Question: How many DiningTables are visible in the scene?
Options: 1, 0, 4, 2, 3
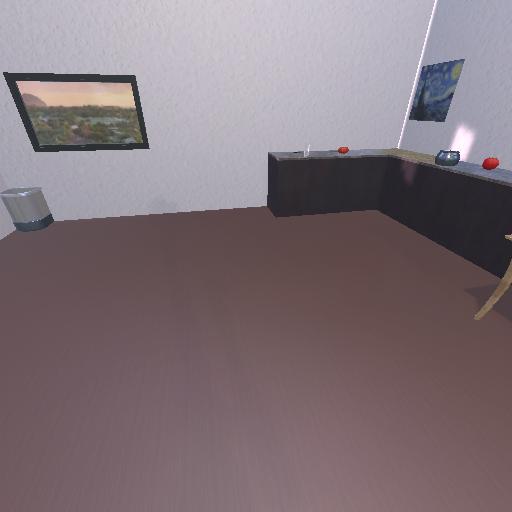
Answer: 1